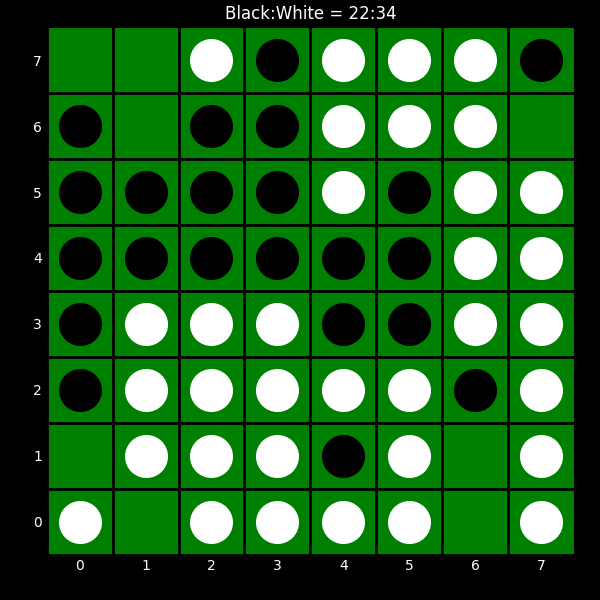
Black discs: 22
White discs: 34